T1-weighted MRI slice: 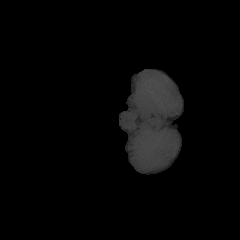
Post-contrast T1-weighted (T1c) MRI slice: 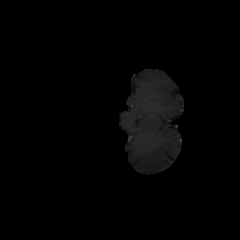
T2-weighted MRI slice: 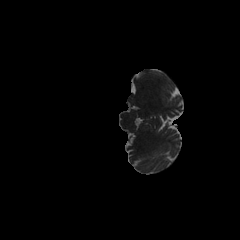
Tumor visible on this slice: no